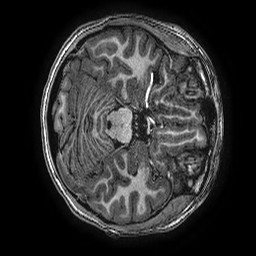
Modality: T1w
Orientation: axial
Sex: female
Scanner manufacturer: ge
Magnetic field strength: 3 T
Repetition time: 0.00766 s
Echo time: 0.003476 s